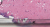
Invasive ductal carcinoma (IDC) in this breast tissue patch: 0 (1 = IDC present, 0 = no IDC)